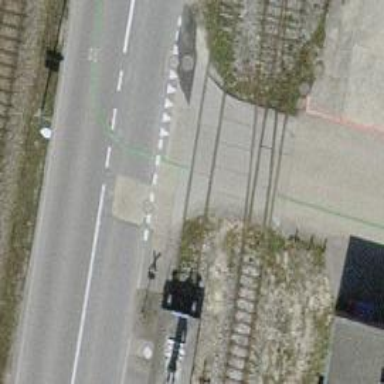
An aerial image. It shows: Level crossing along the railway.